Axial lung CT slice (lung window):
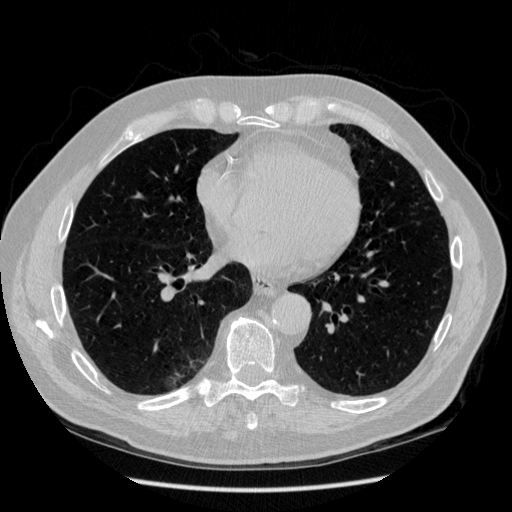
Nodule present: no